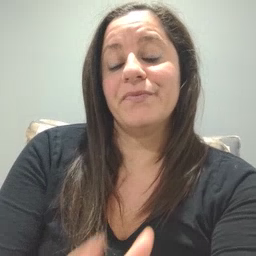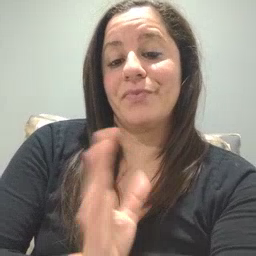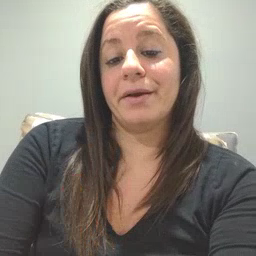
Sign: fine